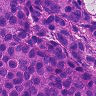
Metastatic tissue present: yes